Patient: sex F, age 57
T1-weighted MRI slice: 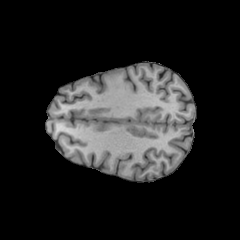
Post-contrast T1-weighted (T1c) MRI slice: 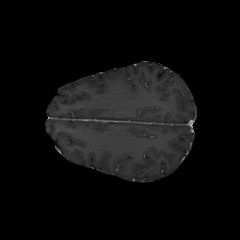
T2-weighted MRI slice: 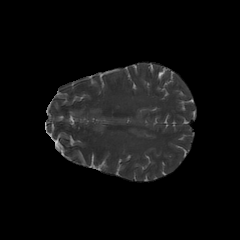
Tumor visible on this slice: no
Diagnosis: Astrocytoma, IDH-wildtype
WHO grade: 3